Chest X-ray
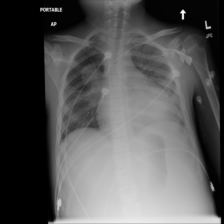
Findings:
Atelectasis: negative
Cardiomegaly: negative
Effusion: negative
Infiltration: positive
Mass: positive
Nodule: negative
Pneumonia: negative
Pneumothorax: negative
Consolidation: negative
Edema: positive
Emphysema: negative
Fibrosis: negative
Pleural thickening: negative
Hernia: negative